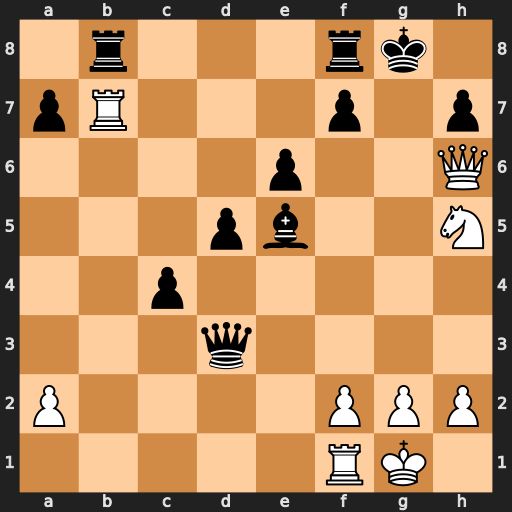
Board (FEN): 1r3rk1/pR3p1p/4p2Q/3pb2N/2p5/3q4/P4PPP/5RK1
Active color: w
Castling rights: -
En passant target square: -
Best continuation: Rxb8 Rxb8 Qg5+ Qg6 Qxe5